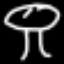
Label: mushroom